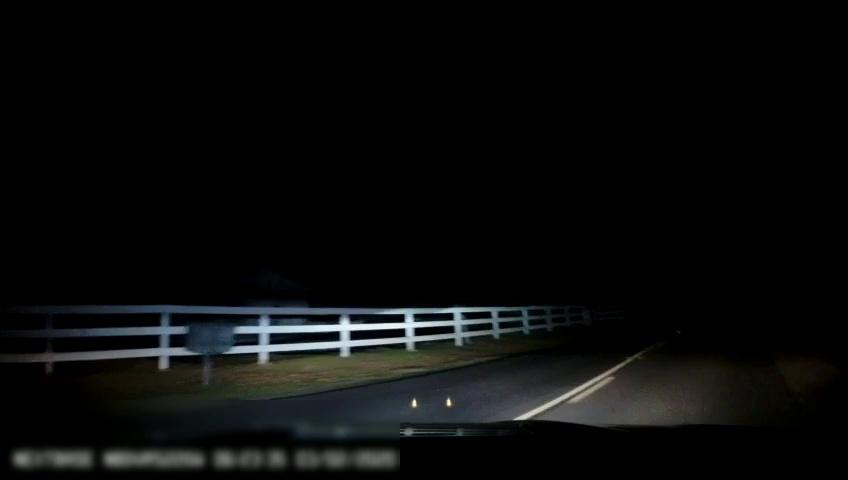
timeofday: Night
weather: Other
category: Drivable Space
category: Lanes | Current Lane
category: Lanes | Alternate Lane